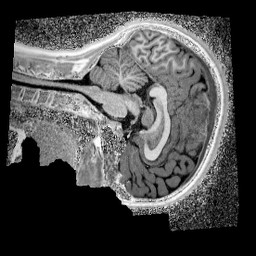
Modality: UNIT1_denoised
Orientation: sagittal
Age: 12
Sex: female
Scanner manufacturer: siemens
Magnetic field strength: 3 T
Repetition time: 4 s
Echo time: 0.00299 s